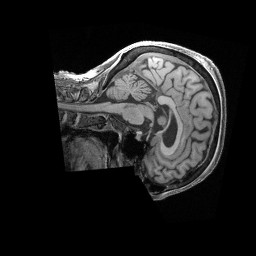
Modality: T1w
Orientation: sagittal
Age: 74
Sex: female
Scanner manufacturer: siemens
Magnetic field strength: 3 T
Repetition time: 2.4 s
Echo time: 0.00228 s